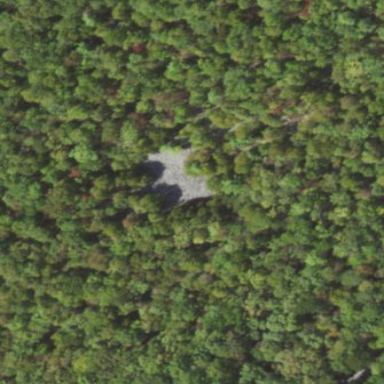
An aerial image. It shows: Natural scree.